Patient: sex M, age 30
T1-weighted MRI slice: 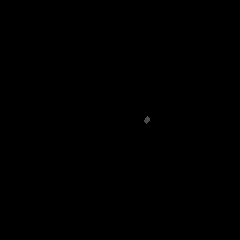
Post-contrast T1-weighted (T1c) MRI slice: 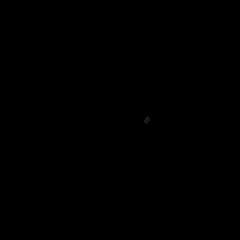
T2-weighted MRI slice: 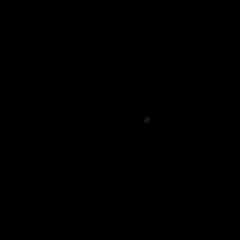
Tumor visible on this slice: no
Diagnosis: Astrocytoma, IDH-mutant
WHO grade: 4